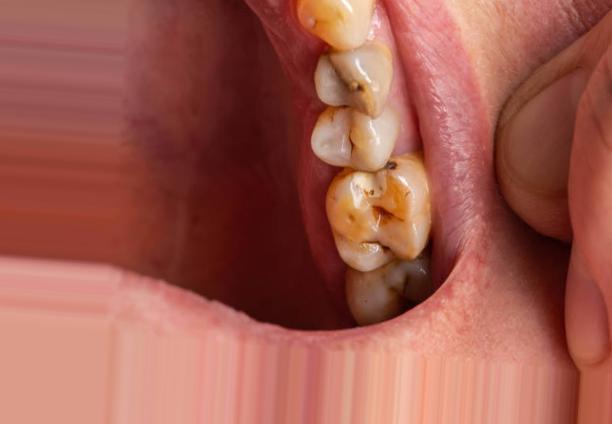
Condition: Caries